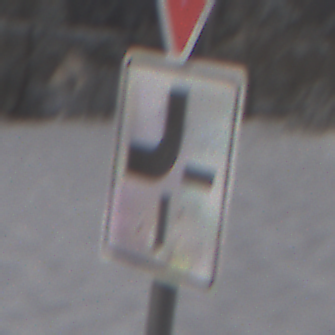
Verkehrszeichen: VerlaufVorfahrtsstrasse2
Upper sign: VorfahrtGewaehren
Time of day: MorningAfternoon
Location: Outdoor (Nature)
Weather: PartlyCloudy
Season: Winter
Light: Natural